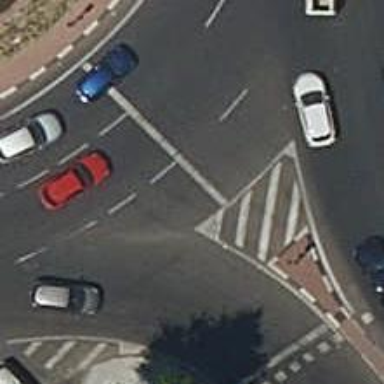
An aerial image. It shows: Secondary road made of asphalt leading to roundabout.